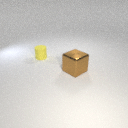
small yellow rubber cylinder behind large brown metal cube